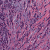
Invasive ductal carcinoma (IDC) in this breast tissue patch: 1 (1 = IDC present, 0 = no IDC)